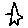
Label: star